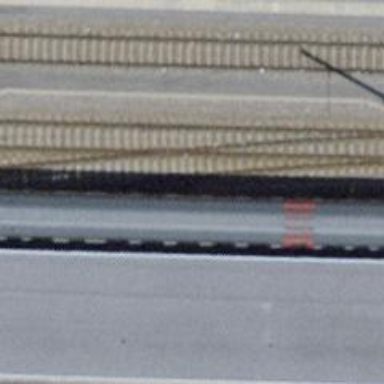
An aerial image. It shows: Stop position for public transport on the railway.